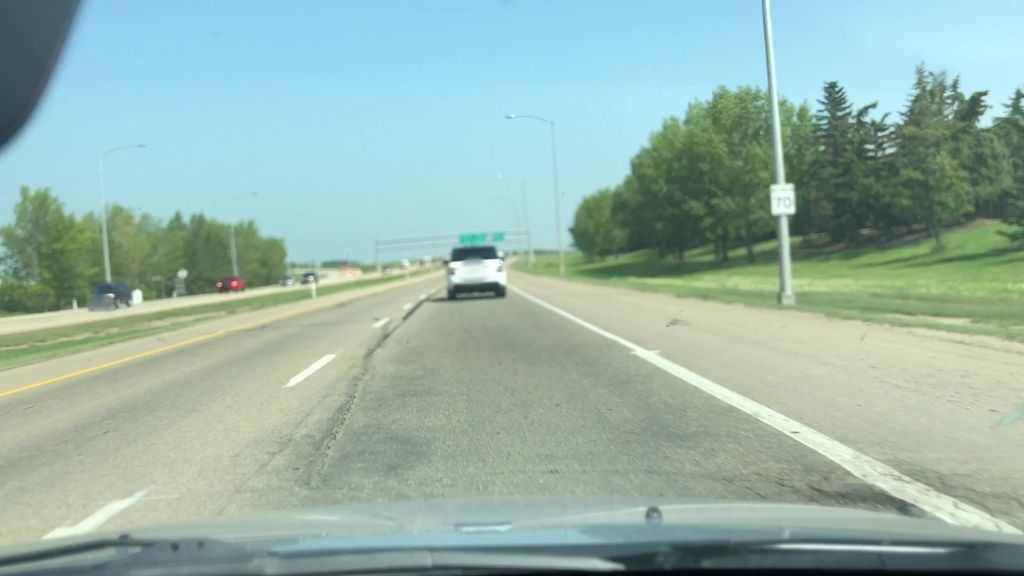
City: edmonton